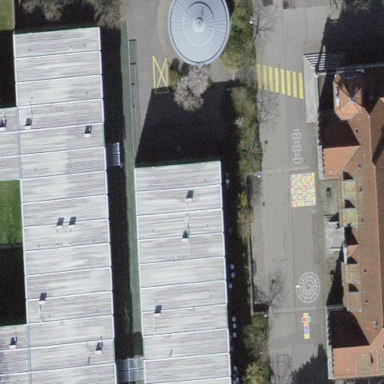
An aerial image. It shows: School building.